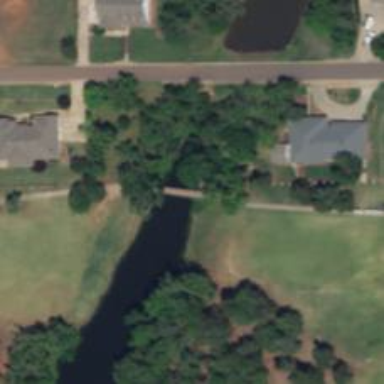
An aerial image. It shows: Path bridge used as golf cartpath.